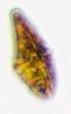
Label: Akashiwo